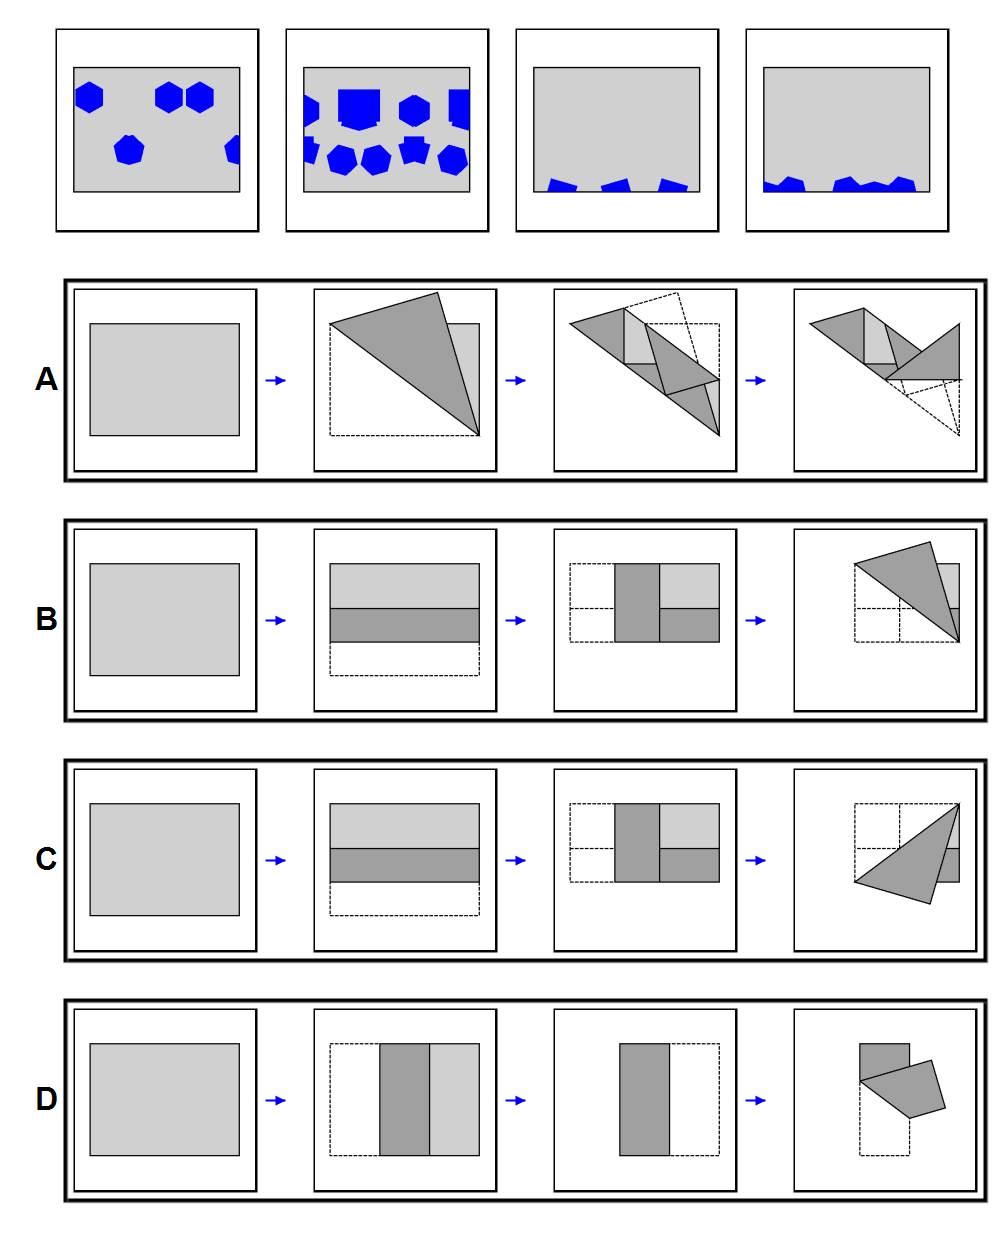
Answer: D